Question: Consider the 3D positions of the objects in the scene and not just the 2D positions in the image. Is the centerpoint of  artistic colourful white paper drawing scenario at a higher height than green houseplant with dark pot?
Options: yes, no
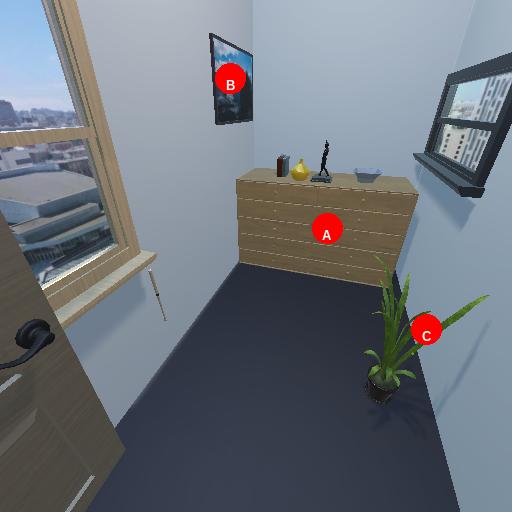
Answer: yes